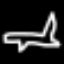
Label: airplane